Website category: university
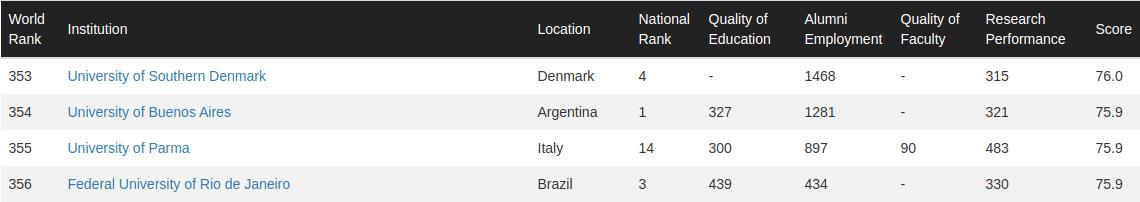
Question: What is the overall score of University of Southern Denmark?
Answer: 76.0

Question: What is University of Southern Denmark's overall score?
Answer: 76.0

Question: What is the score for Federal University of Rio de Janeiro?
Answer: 75.9

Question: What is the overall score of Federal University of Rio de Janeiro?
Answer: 75.9

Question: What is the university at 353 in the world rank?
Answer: University of Southern Denmark

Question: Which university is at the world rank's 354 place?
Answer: University of Buenos Aires

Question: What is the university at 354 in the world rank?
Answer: University of Buenos Aires

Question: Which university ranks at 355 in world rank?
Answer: University of Parma

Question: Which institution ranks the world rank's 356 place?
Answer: Federal University of Rio de Janeiro

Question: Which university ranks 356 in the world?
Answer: Federal University of Rio de Janeiro

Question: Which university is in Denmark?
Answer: University of Southern Denmark

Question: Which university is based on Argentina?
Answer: University of Buenos Aires

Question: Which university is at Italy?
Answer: University of Parma

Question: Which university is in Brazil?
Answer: Federal University of Rio de Janeiro

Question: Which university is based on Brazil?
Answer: Federal University of Rio de Janeiro

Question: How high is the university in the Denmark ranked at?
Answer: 353

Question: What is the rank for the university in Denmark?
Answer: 353

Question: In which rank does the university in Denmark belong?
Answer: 353

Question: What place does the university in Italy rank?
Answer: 355

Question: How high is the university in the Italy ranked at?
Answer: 355

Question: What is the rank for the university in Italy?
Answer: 355

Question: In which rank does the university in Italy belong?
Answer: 355

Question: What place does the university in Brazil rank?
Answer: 356

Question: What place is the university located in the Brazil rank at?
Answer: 356

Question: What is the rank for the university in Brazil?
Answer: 356

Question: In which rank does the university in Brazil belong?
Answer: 356

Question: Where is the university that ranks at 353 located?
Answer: Denmark

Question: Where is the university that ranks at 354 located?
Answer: Argentina

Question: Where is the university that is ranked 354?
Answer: Argentina

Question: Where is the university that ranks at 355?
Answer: Italy

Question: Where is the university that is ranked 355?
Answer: Italy

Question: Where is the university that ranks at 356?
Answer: Brazil

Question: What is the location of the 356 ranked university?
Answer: Brazil

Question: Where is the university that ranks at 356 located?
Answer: Brazil

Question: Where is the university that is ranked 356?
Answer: Brazil

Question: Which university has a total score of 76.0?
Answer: University of Southern Denmark

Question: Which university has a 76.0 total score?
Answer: University of Southern Denmark